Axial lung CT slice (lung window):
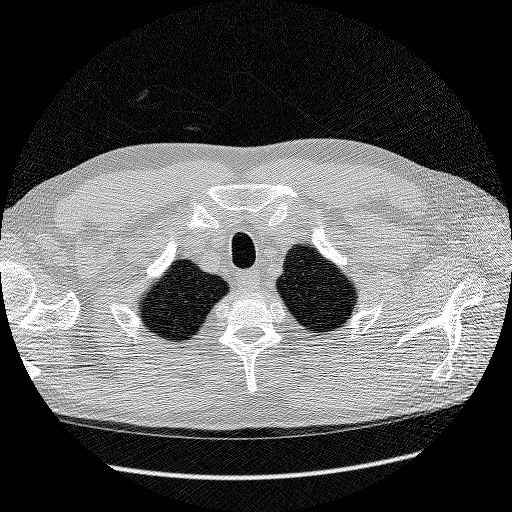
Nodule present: no